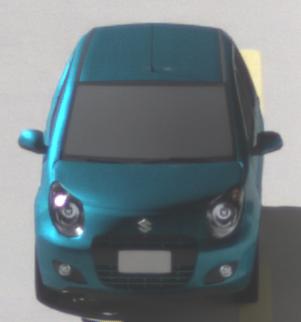
Make: Suzuki
Model: Alto 1.0
Detailed model: Alto (V)
Model produced from: 2011/02
Model produced until: 2011/03
Doors: 5
Color: blue
Road condition: dry road
Daytime: morning or afternoon
Contrast: high contrast